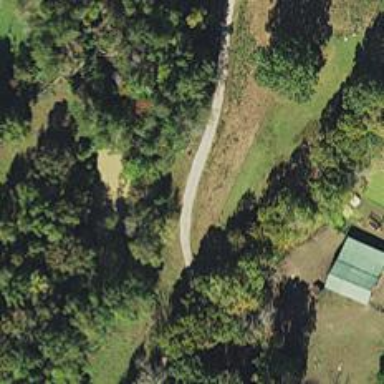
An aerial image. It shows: Driveway.